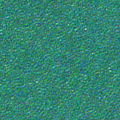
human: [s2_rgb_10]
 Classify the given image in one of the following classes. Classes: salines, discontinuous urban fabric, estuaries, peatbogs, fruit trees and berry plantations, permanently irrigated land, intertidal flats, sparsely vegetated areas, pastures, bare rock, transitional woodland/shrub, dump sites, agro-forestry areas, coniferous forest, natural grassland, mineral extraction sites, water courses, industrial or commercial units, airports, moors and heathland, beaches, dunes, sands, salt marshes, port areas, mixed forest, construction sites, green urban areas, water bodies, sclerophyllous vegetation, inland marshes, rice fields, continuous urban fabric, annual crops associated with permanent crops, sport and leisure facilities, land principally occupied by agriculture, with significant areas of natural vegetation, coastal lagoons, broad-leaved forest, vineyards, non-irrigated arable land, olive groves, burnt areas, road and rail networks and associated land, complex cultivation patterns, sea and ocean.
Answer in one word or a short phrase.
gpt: sea and ocean